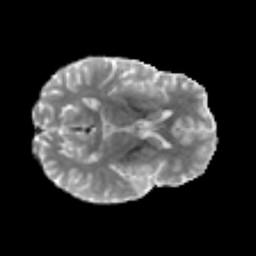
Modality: MD
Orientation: axial
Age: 43
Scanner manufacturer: philips
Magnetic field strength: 3 T
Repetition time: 8.6 s
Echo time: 0.127 s